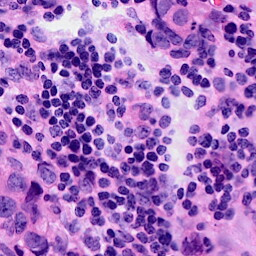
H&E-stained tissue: Breast